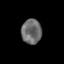
Tissue: skin
Cell type: Epithelial cells
Senescence score: 0.2762
Nuclear area (px): 485
Mean DAPI intensity: 108.041